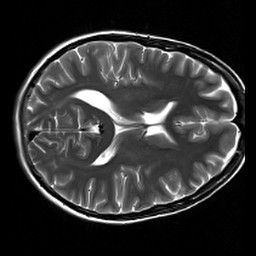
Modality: T2w
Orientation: axial
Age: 23
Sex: female
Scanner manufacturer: siemens
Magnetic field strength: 3 T
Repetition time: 7 s
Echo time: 0.09 s